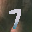
Label: 7